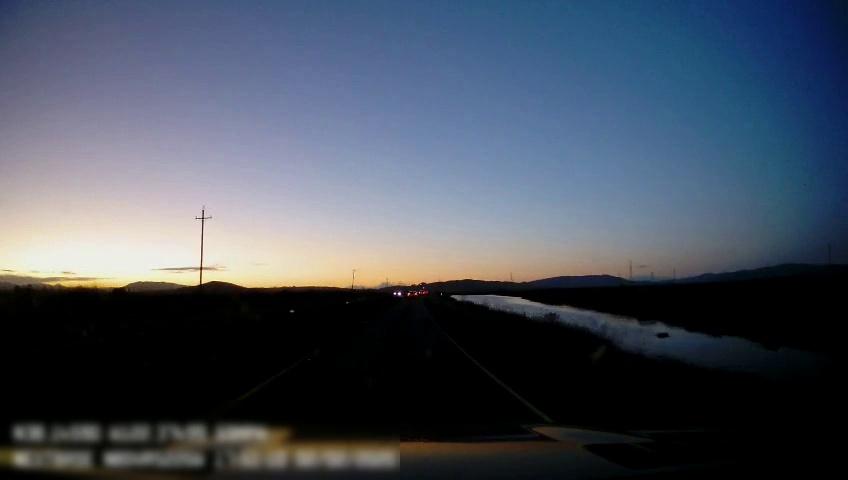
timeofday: Dusk/Dawn/Twilight
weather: Sunny
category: Drivable Space
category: Vehicles | Car
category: Lanes | Current Lane
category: Lanes | Current Lane